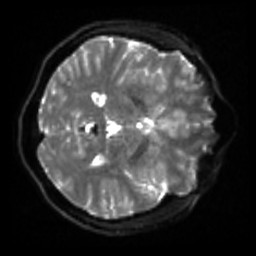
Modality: sbref
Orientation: axial
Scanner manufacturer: siemens
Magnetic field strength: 3 T
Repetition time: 4 s
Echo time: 0.0594 s